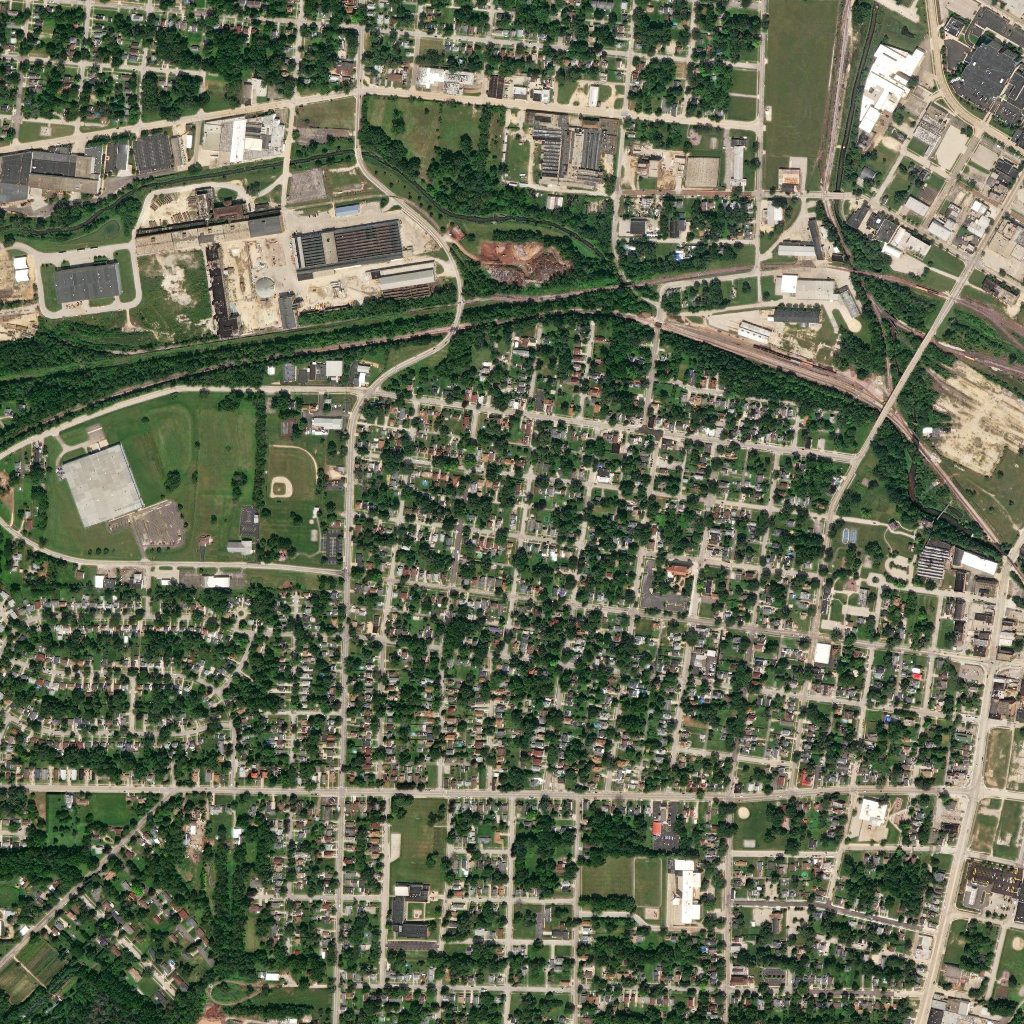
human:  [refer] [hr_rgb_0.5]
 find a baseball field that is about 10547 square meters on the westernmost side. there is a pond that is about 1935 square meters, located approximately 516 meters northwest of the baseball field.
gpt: <box>[[26, 43, 31, 48, 0]]</box>